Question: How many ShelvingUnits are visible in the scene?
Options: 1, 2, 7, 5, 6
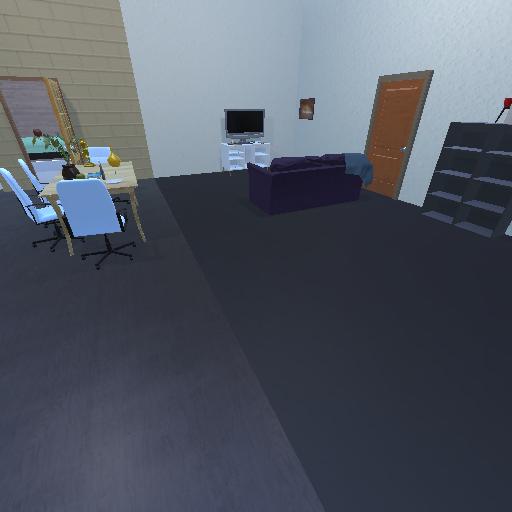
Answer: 1